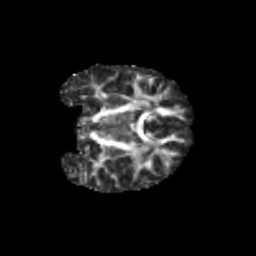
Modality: FA
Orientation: coronal
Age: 11
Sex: female
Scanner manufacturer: siemens
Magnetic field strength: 3 T
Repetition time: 3.8 s
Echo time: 0.07 s